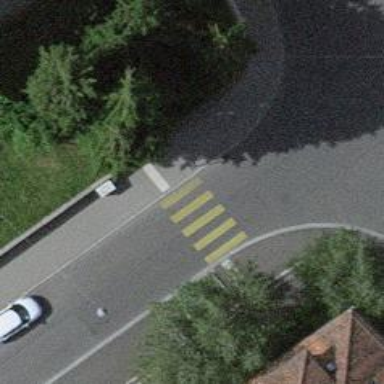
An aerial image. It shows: Regular kerb.